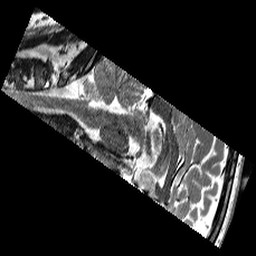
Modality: T2w
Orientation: sagittal
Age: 29
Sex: male
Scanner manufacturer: siemens
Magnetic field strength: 3 T
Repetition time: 6.1 s
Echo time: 0.104 s